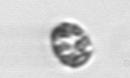
Label: Thalassiosira